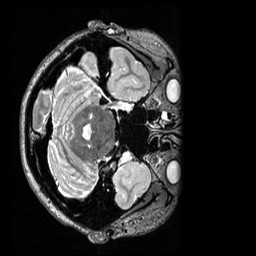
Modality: T2w
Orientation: axial
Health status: healthy
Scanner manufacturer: siemens
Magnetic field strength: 3 T
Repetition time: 3.2 s
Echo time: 0.565 s